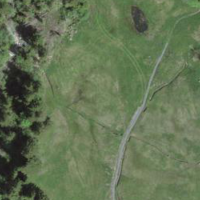
EUNIS habitat code: 24
Species observed at this site:
Epipactis palustris